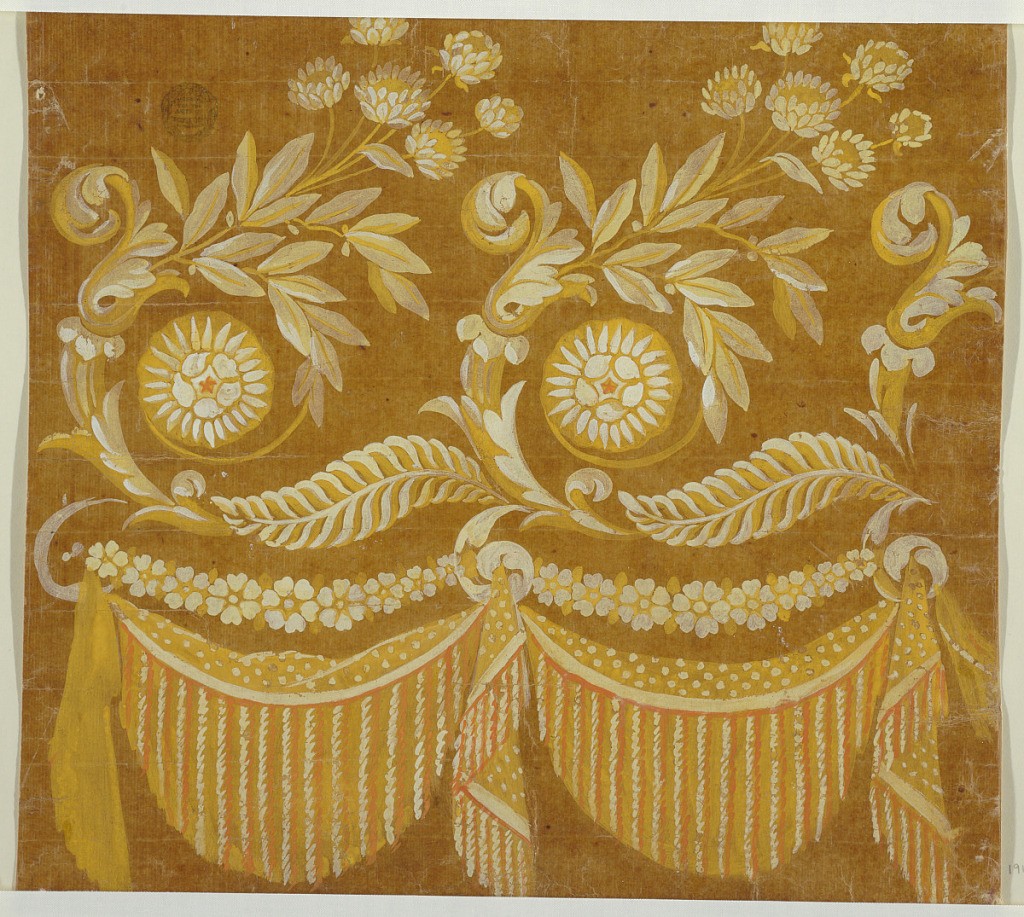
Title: Design for an Embroidered Horizontal Border of the "Fabrique de St. Ruf"
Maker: Fabrique de Saint Ruf, Lyon, France
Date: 1800–1825
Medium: Brush and white, yellow, lateritious gouache on glazed tracing paper
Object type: Drawing
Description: The bottom scrolls of rinceaux are connected by blossom and fringed drapery festoons. Slightly more than two repeats are shown.